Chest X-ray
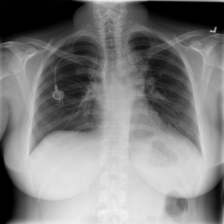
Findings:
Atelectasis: negative
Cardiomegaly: negative
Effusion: negative
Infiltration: negative
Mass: negative
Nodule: negative
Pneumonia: negative
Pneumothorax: negative
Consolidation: negative
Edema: negative
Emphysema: negative
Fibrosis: negative
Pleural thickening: negative
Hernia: negative